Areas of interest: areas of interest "Park and greenspace"
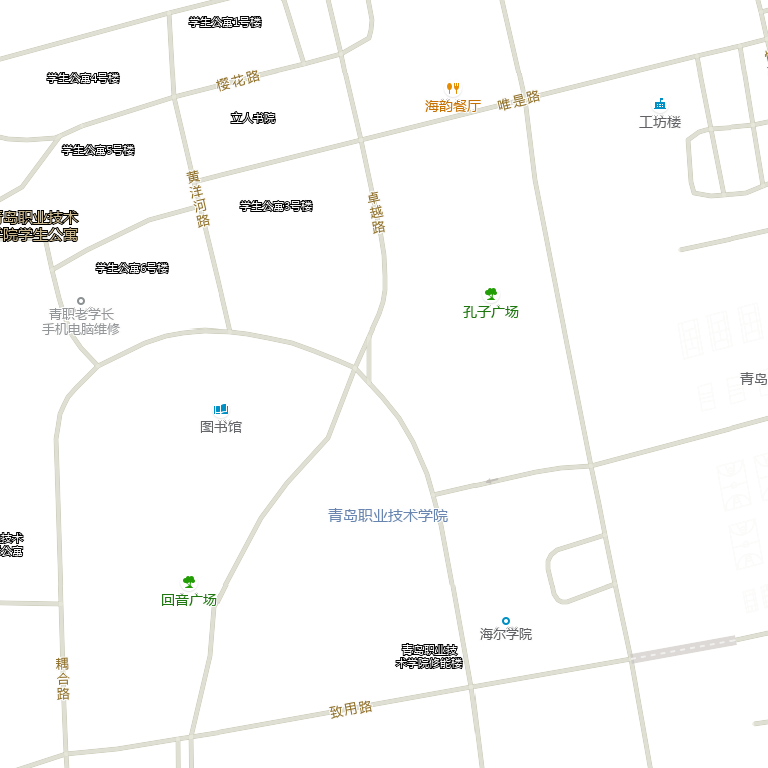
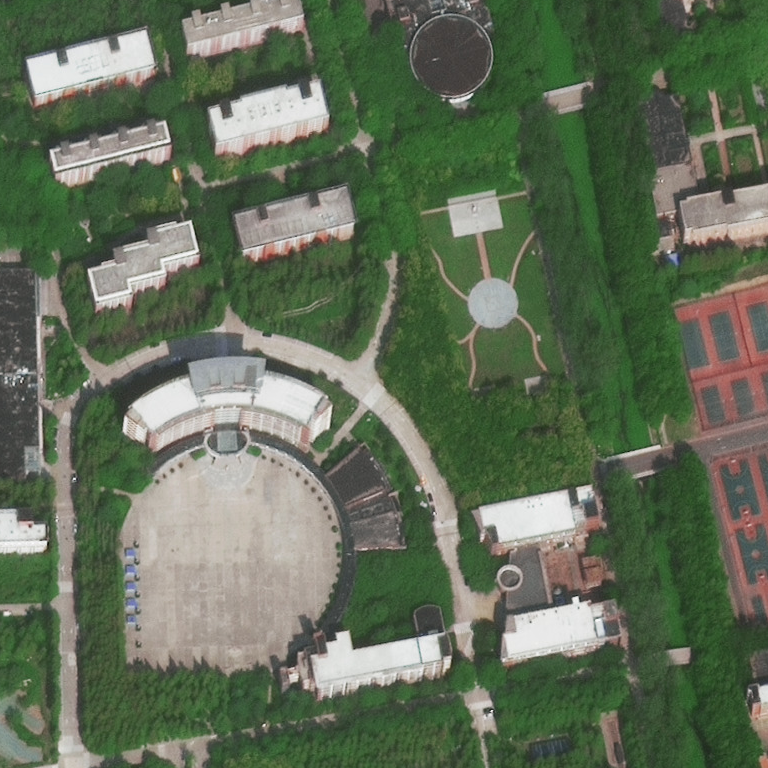